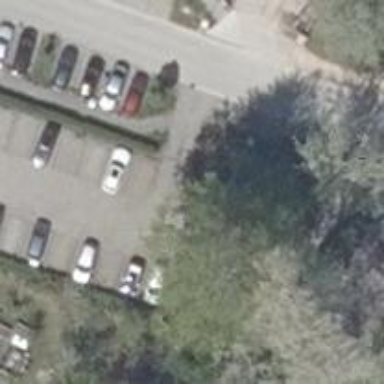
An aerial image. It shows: Parking aisle designated as service road.